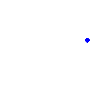
Particle: pion